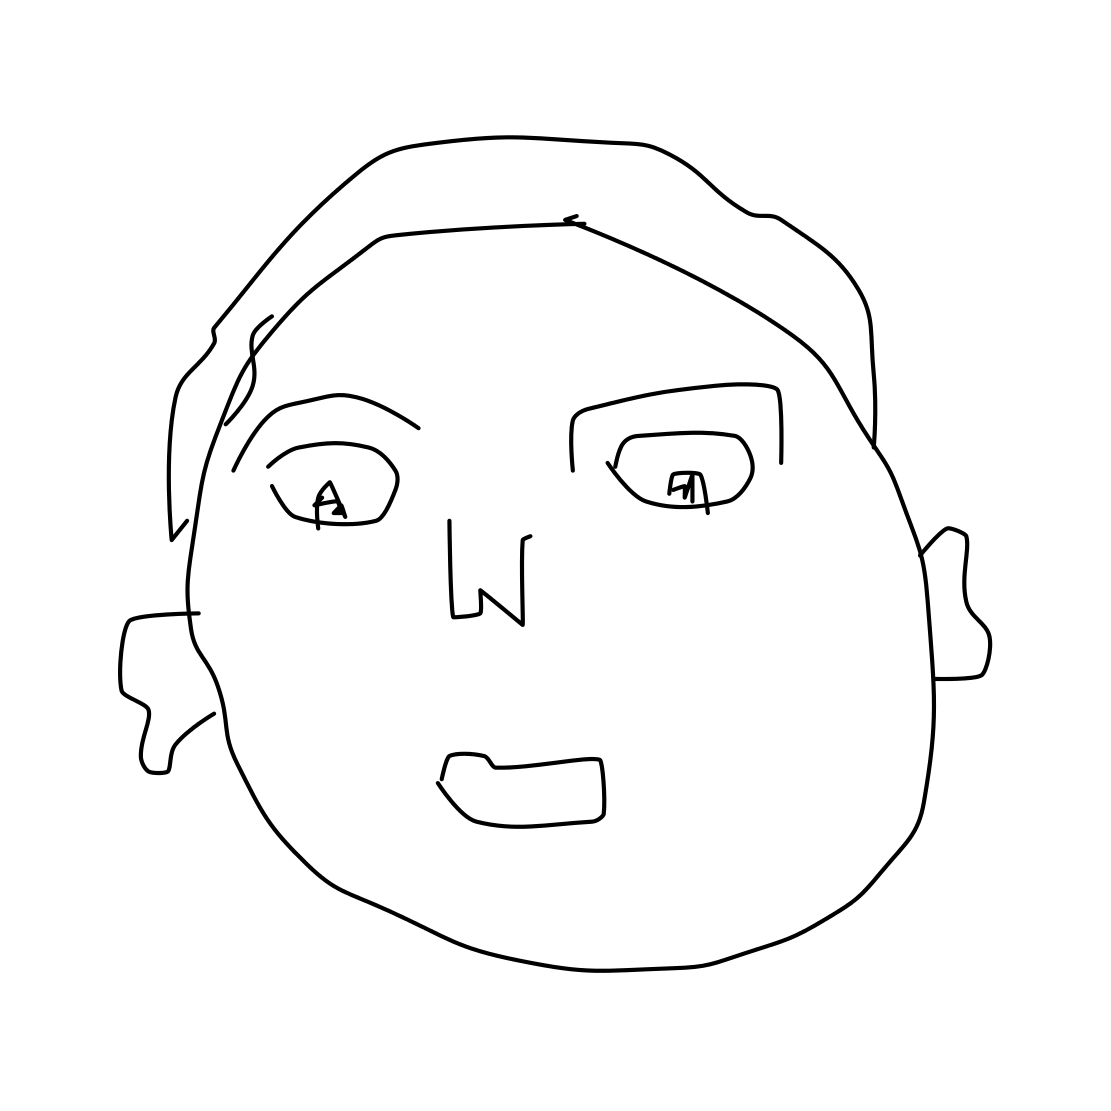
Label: head